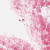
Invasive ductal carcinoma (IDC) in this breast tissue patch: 0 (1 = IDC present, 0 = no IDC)